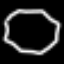
Label: octagon